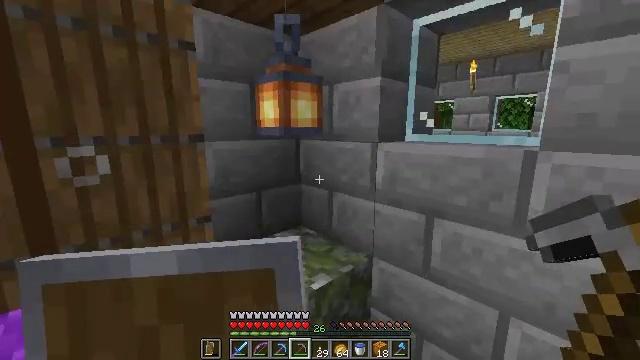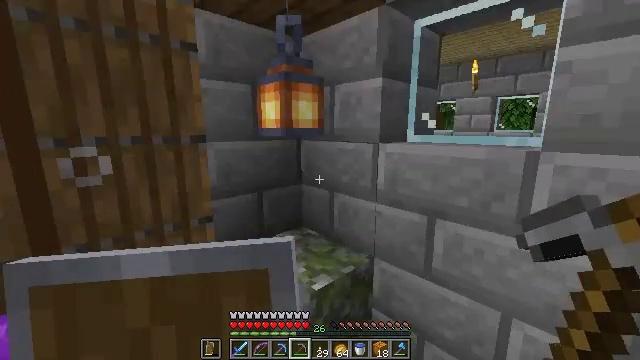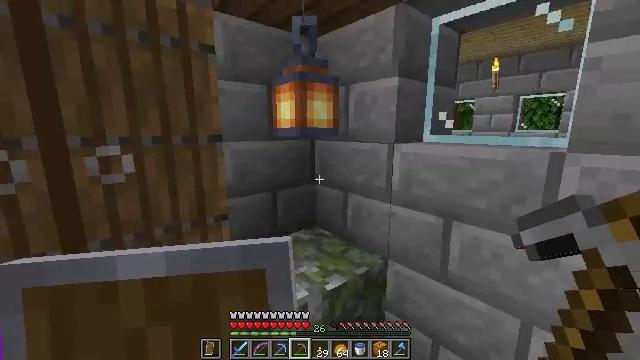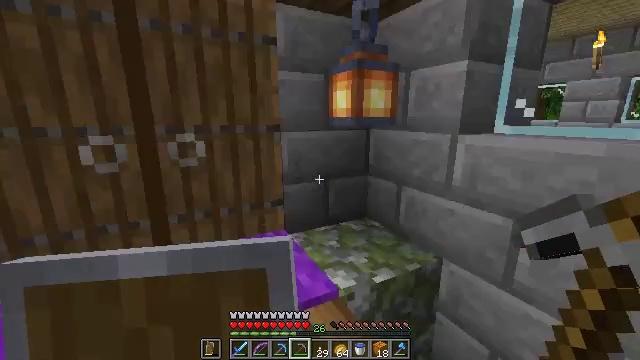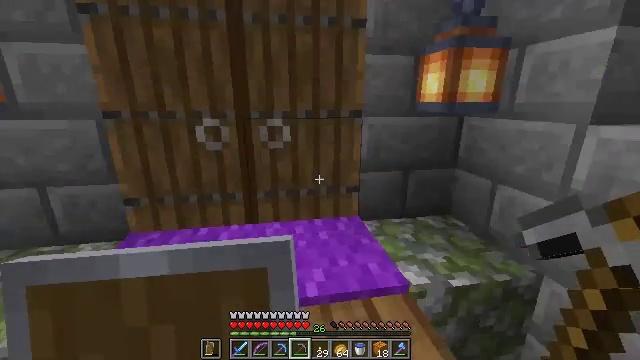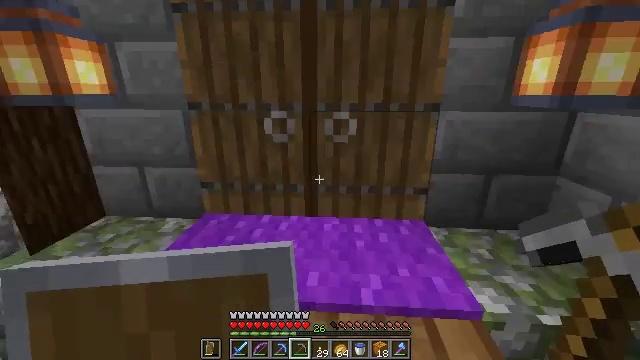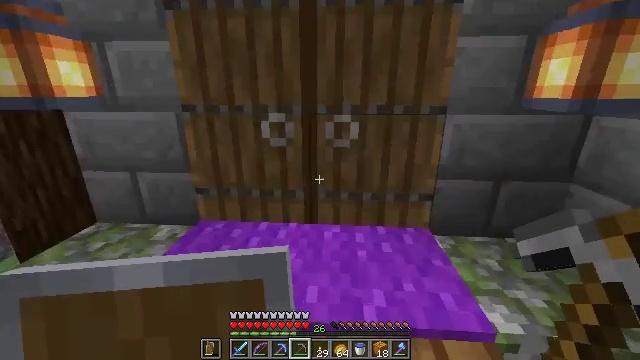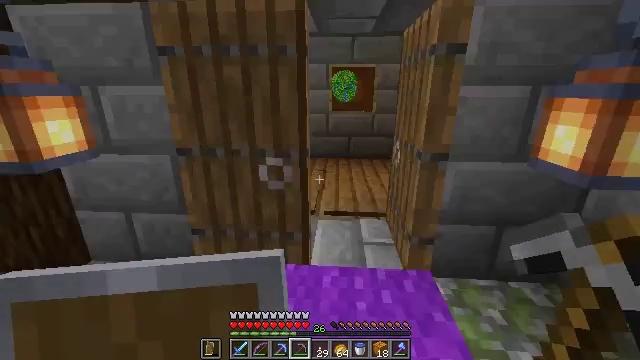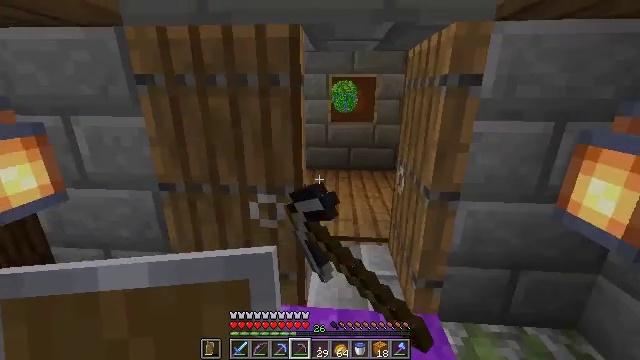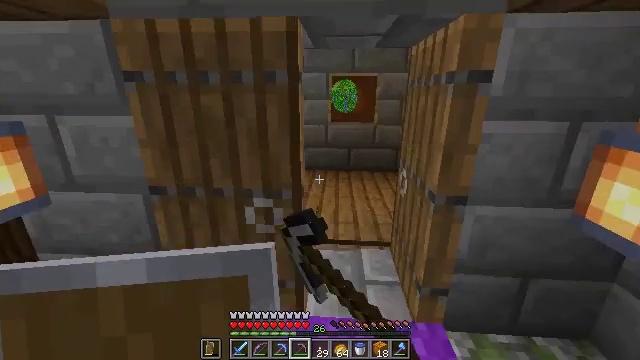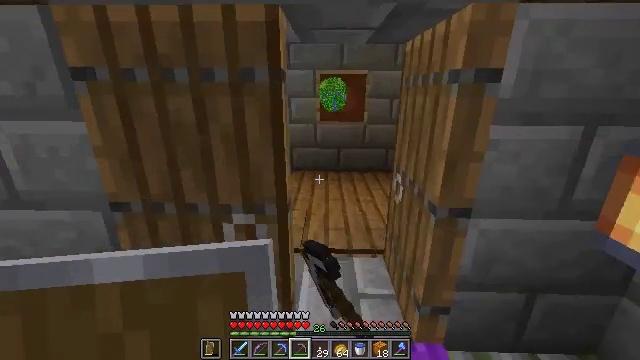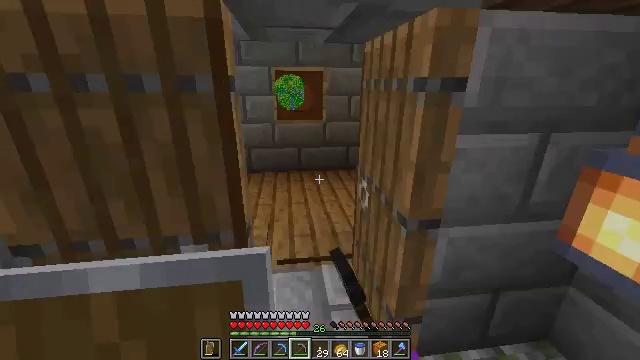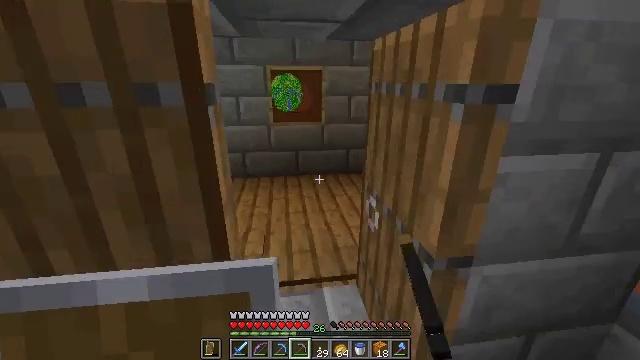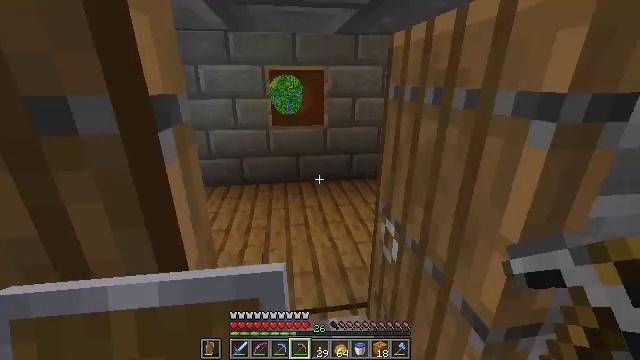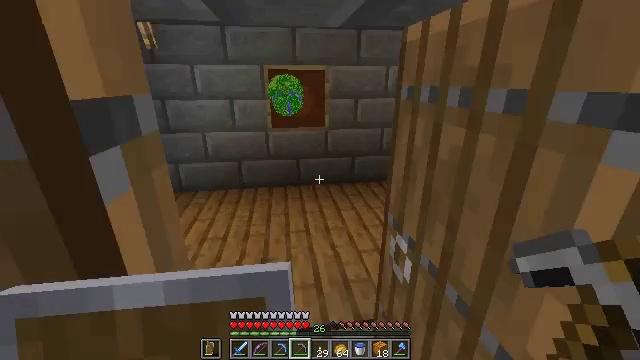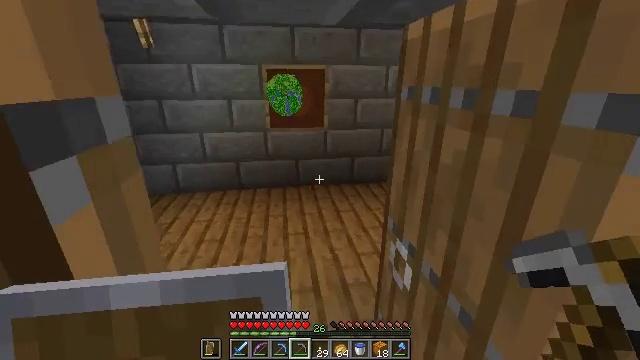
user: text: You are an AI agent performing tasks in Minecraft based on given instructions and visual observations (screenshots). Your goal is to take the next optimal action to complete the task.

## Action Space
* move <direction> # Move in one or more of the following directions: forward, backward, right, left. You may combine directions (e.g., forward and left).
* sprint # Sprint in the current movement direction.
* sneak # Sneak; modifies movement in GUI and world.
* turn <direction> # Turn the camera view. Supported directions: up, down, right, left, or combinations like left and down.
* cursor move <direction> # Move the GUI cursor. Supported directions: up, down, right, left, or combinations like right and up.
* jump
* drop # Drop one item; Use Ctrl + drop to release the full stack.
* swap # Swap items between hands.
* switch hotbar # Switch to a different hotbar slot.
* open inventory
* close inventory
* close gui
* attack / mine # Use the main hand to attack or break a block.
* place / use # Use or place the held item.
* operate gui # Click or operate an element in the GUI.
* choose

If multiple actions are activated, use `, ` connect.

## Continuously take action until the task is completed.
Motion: motion action
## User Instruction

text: Reuse the anvil by mining it.
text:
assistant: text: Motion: no_op
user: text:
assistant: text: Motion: turn left
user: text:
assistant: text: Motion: turn left and down
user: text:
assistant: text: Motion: turn left and down
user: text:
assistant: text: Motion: move forward, turn left and down
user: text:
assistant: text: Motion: move forward
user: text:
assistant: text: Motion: move forward, use / place
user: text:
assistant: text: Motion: move forward, use / place
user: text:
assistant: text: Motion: move forward
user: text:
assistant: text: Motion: move forward, turn right
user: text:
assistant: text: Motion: move forward, turn right and down
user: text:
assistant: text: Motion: move forward
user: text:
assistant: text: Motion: move forward
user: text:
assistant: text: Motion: move forward
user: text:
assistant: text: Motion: move forward
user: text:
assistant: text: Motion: move forward
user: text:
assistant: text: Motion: move forward
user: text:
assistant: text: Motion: move forward, sprint
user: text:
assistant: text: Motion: move forward, sprint
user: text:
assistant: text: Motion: move forward, sprint
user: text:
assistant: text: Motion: move forward
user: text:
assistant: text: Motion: move forward
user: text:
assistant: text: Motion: move forward and move left, turn right
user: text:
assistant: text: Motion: move forward and move left, turn right
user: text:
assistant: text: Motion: move forward and move left, turn right
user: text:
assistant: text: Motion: move forward and move left
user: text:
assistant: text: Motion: move forward and move left, turn right
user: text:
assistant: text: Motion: move forward and move left, turn right
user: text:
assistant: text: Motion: move forward, turn right
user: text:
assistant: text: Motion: move forward, turn right